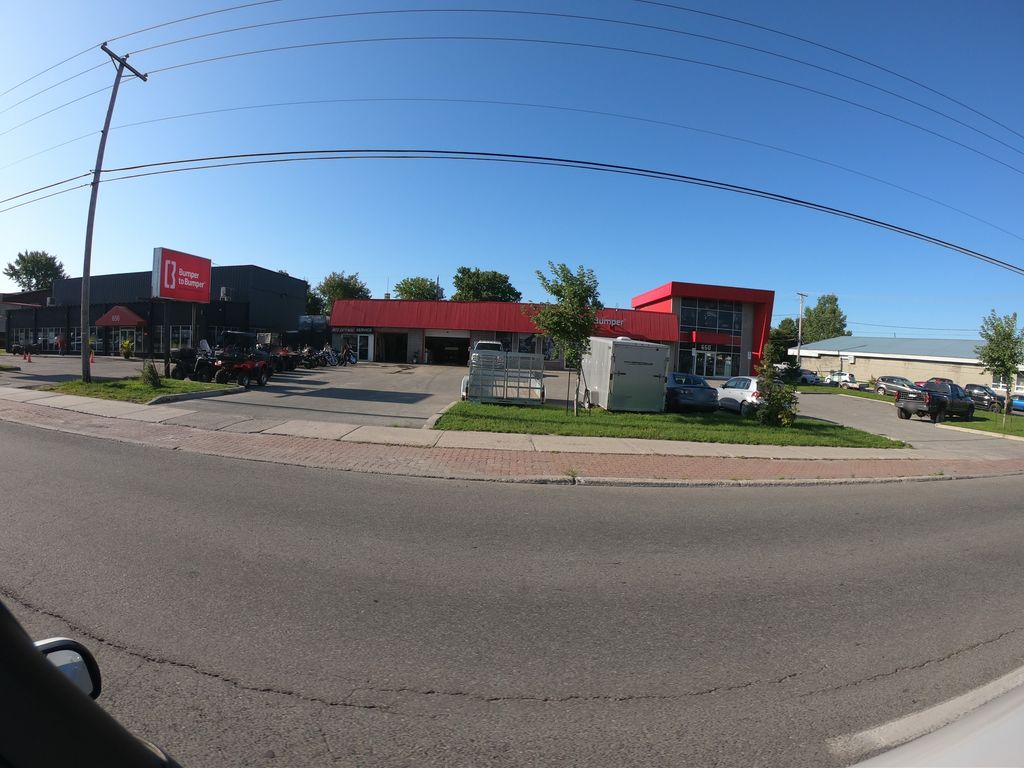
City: ottawa-gatineau